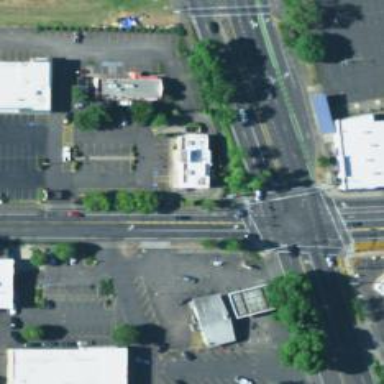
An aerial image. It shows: Solid stop line on the road marking.